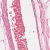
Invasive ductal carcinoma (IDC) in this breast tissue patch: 0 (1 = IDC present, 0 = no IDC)